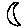
Label: moon